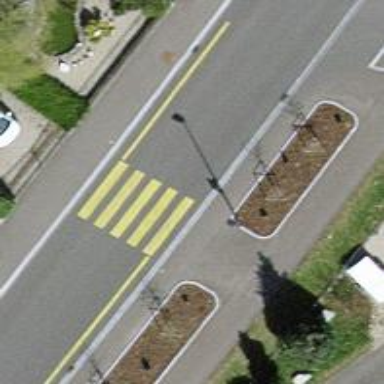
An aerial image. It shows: Marked road crossing.